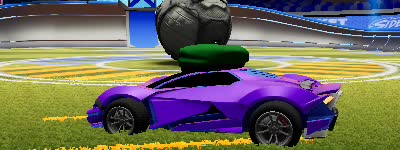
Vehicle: werewolf